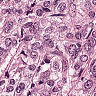
Metastatic tissue present: yes